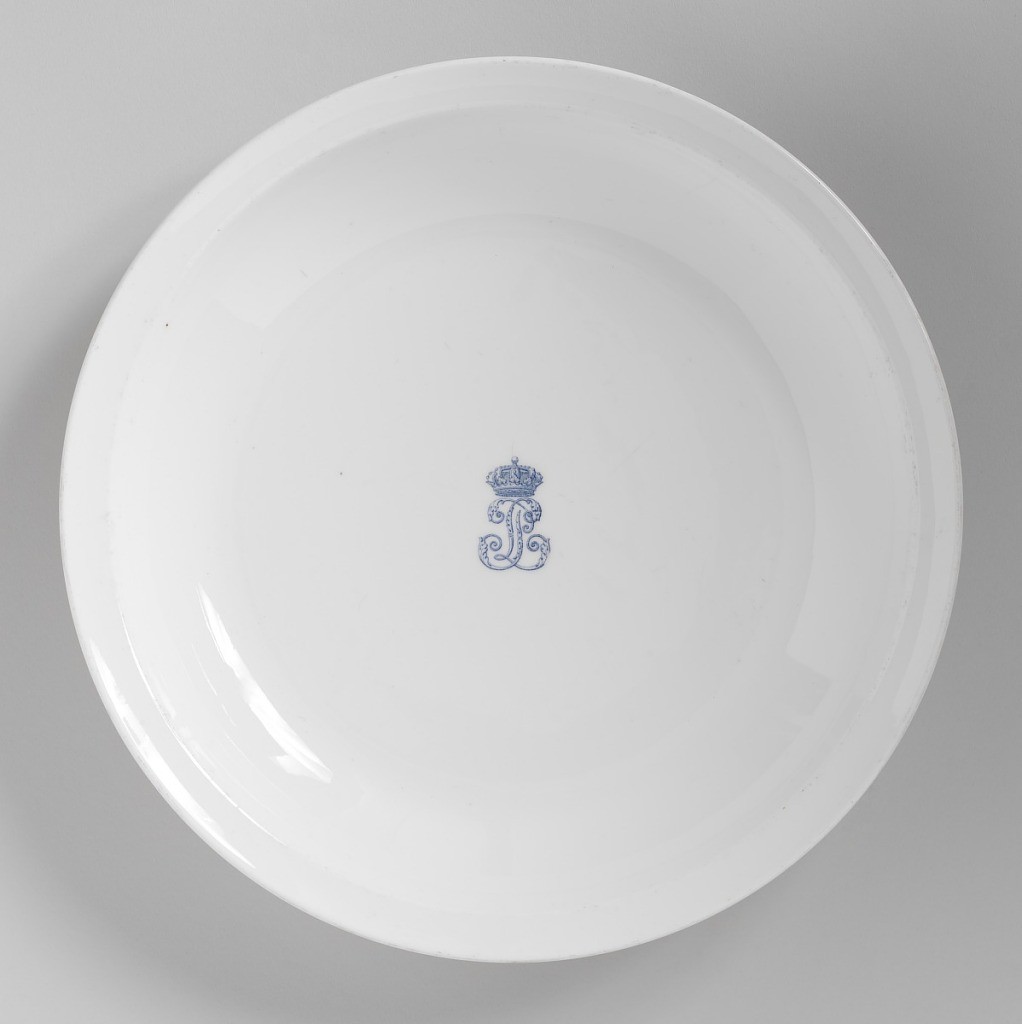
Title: Dish, from the Service des Officiers at Château de Bizy
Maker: Sèvres Porcelain Manufactory, French, established 1756
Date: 1846
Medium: hard paste porcelain, vitreous enamel
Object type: dish
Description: Circular; flat bottom, curved sides, concave marly. Decorated in centre of bottom with crowned monogram of Louis Phillipe